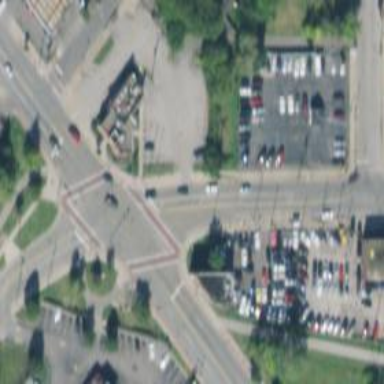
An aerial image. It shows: Footway with crossing lines.